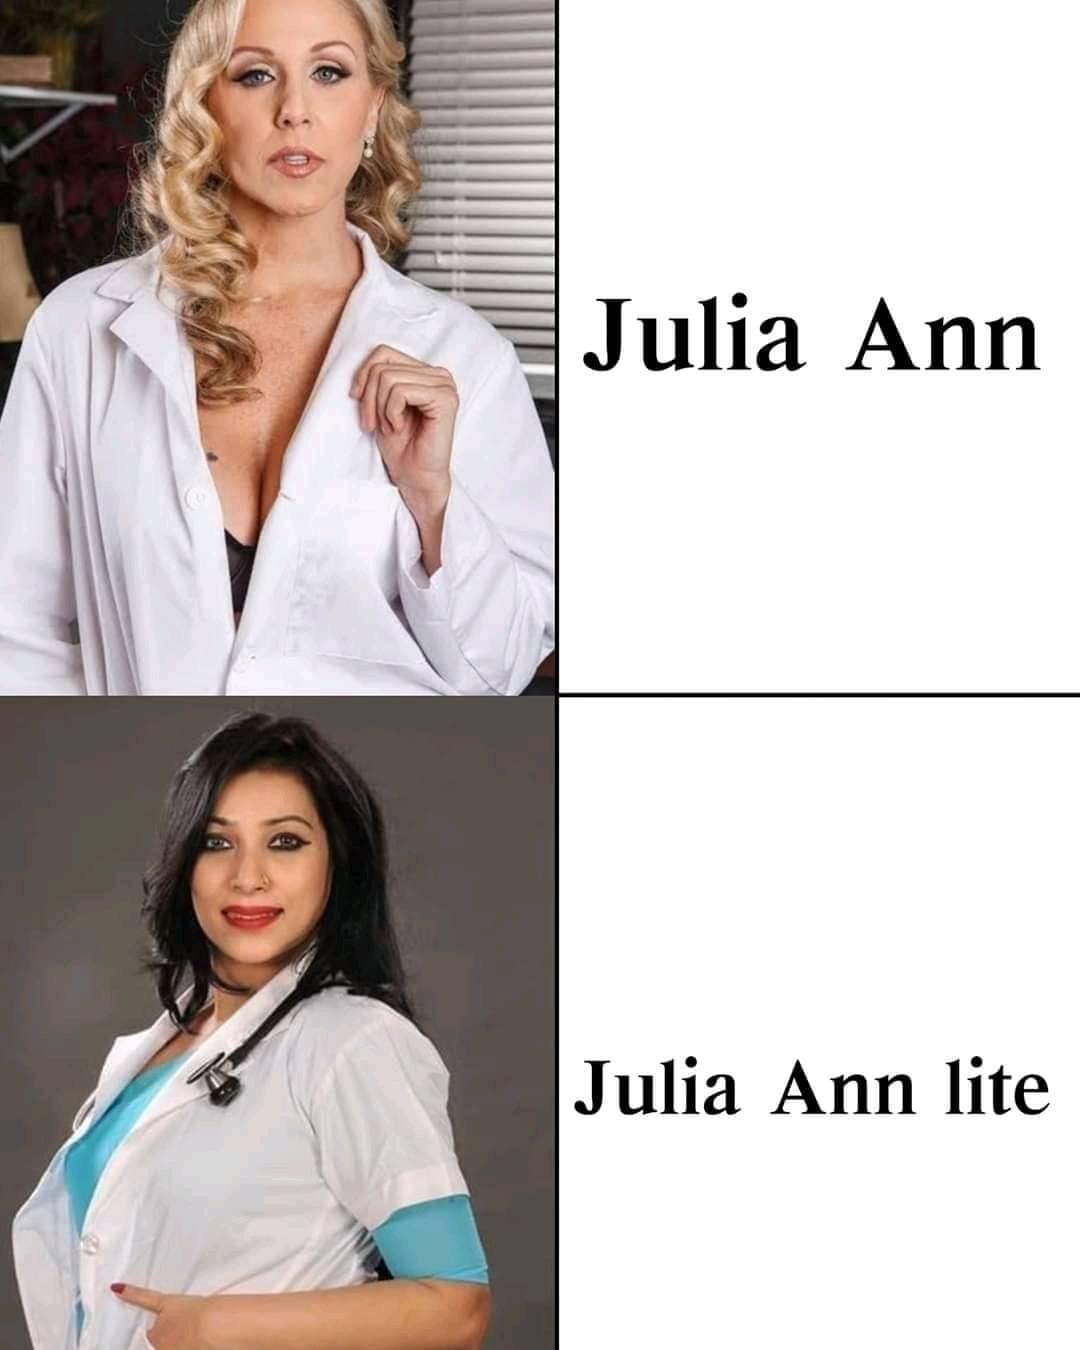
Caption: Julia Ann    Julia Ann lite
Label: hate